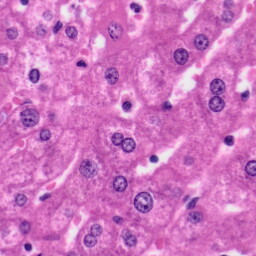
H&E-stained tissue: Liver